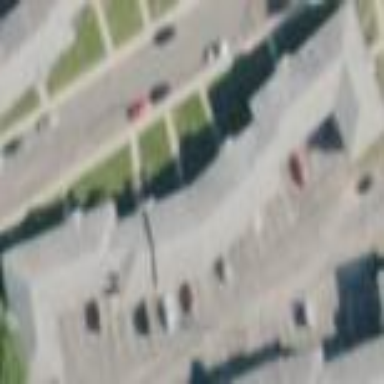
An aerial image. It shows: Apartment building with hipped roof colored grey.